Interaction volume radius: 5 \u00c5
Interaction volume height: 15 \u00c5
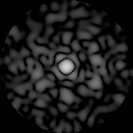
Disorder parameter: 0.7808